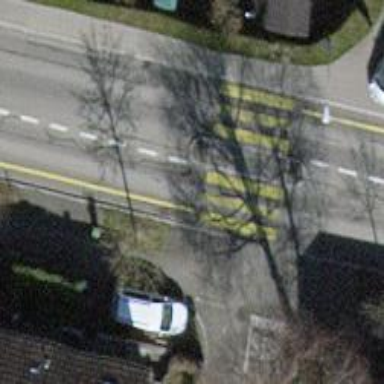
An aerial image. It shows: Uncontrolled zebra crossing with pedestrian island.